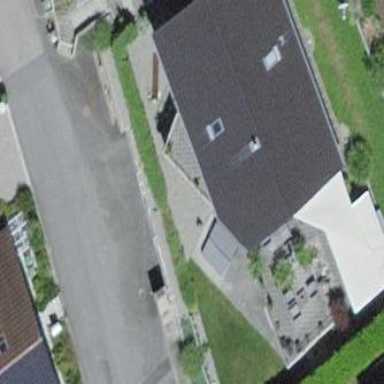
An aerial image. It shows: Gabled roof on residential building.